Question: I am using a 'DrawerLayout' with a 'ListView' inside. The rows of the list are 'TextView's.
My problem is, that there is a margin on the left and right of each row, which I can't get rid off. Following a screenshot, where I set the pressed color to blue for illustration purpose.

My 'ListView' inside the 'DrawerLaoyut':
'''
<ListView android:id="@+id/left_drawer"
android:layout_width="240dp"
android:layout_height="match_parent"
android:layout_gravity="start"
android:layout_marginLeft="0dp"
android:layout_marginRight="0dp"
android:choiceMode="singleChoice"
android:divider="@drawable/list_divider"
android:dividerHeight="2dp"
android:background="@color/secondary_light_gray"/>
'''
The row definition:
'''
<TextView xmlns:android="http://schemas.android.com/apk/res/android"
android:id="@+id/icon_list_item"
android:layout_width="match_parent"
android:layout_height="match_parent"
style="@style/TextMedium"
android:gravity="center_vertical"
android:minHeight="?android:attr/listPreferredItemHeightSmall"
android:background="@drawable/list_selector_iconlist_bg"
android:textColor="@drawable/list_selector_iconlist_text" >
</TextView>
'''
What I tried already was setting margin and padding of the 'ListView' itself, and on the row 'TextViews'. Both with no effect. So, how can I get rid of these margins?
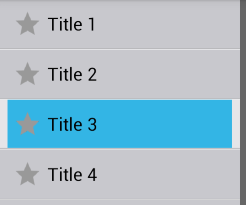
Answer: '''
android:layout_width="match_parent"
android:layout_height="match_parent"
'''
and delete all margin if u give anywhere in app regarding this layout